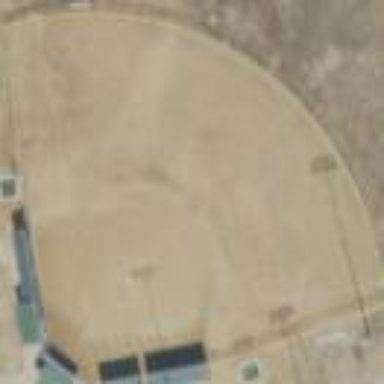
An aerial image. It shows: Baseball pitch for leisure land.